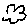
Label: cloud